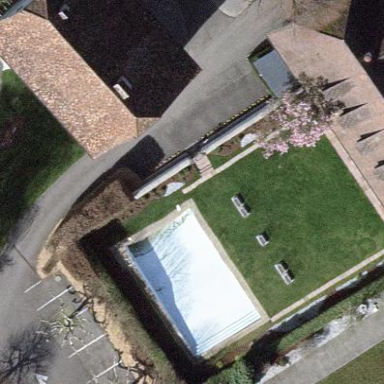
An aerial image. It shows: Swimming pool located in leisure land.